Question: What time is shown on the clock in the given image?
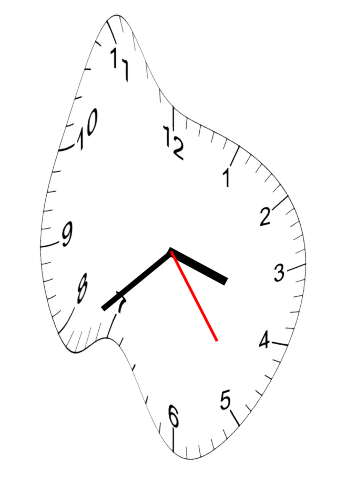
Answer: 03:38:24